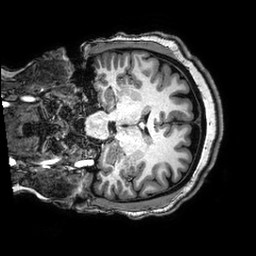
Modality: T1w
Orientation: coronal
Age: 25
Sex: female
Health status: healthy